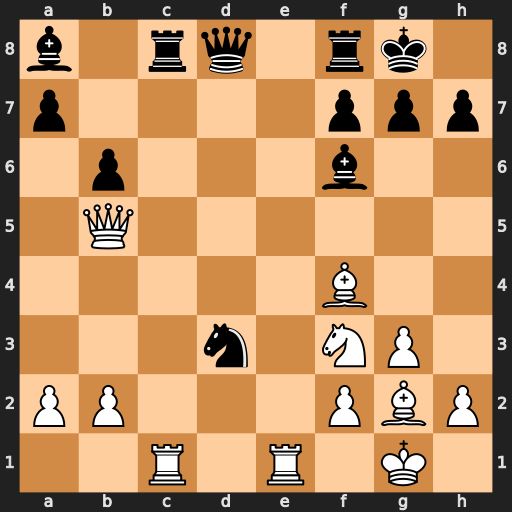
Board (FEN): b1rq1rk1/p4ppp/1p3b2/1Q6/5B2/3n1NP1/PP3PBP/2R1R1K1
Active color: w
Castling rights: -
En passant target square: -
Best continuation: Rxc8 Qxc8 Qxd3